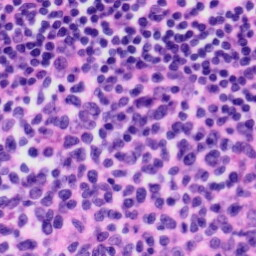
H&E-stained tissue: Tonsil